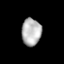
Tissue: lung
Cell type: Smooth muscle cells
Senescence score: 0.5502
Nuclear area (px): 523
Mean DAPI intensity: 181.122